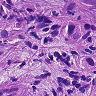
Metastatic tissue present: yes